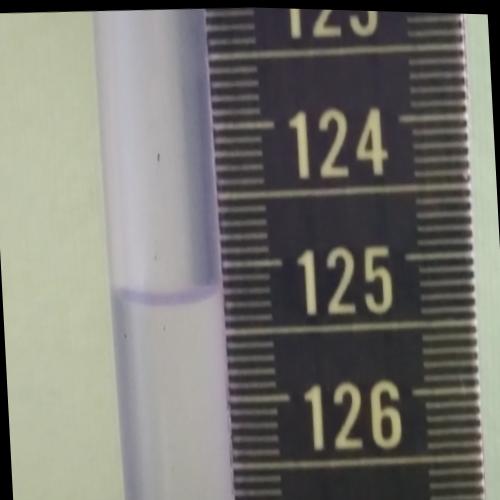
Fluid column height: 125.2 cm